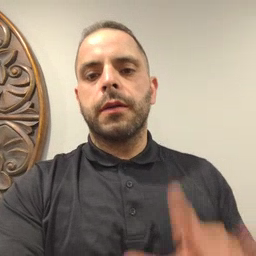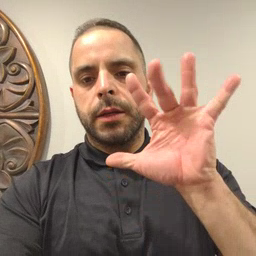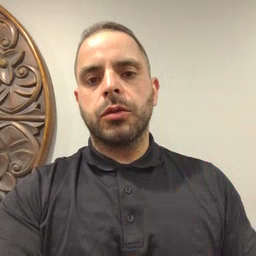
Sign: finger